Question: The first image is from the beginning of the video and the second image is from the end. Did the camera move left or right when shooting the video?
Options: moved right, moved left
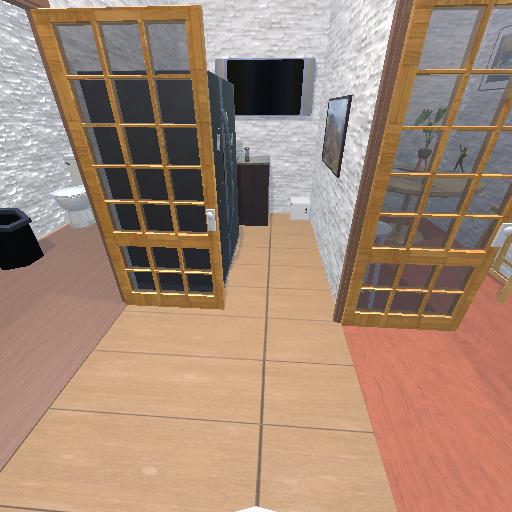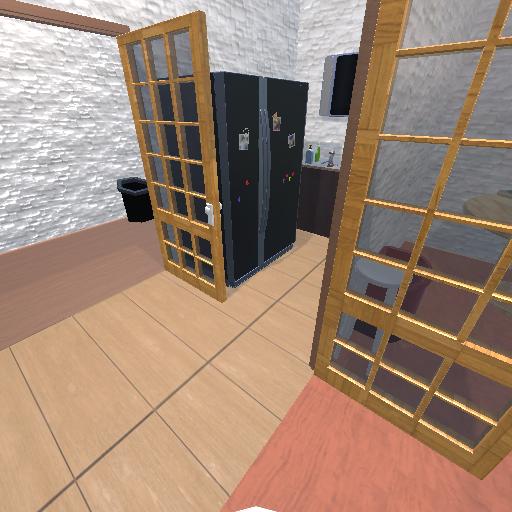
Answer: moved right